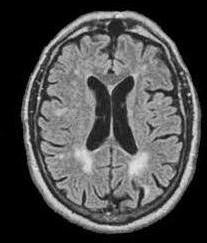
Label: notumor